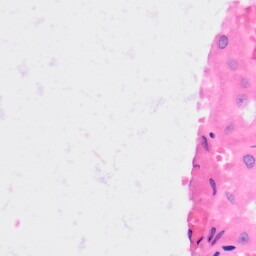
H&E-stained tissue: Kidney